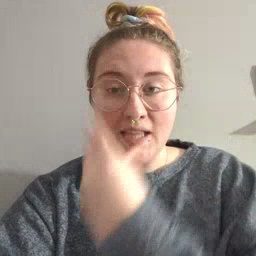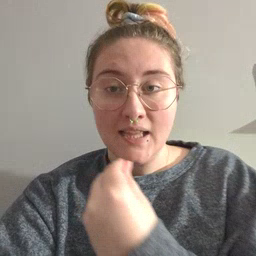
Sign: pretty